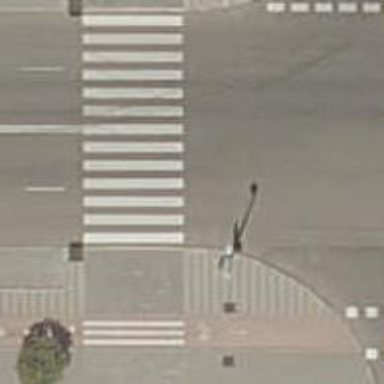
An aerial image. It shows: Uncontrolled road crossing.